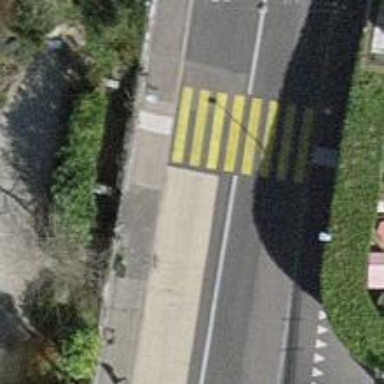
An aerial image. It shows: Uncontrolled road crossing.